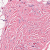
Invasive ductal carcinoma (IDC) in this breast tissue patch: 0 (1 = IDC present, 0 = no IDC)